Aerial crown-view tile of a tropical tree (Barro Colorado Island, Panama), acquired 20250124:
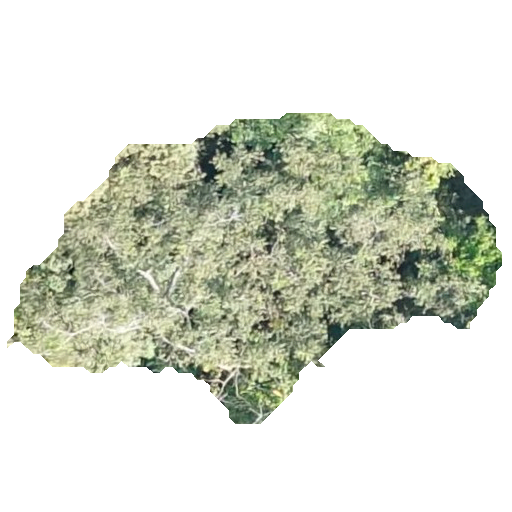
Species: Spondias radlkoferi
GBIF accepted scientific name: Spondias radlkoferi
Crown area: 141.186 m²